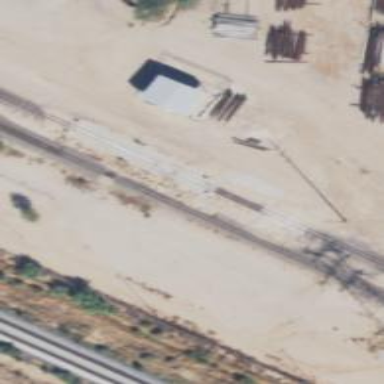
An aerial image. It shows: Rail spur service.